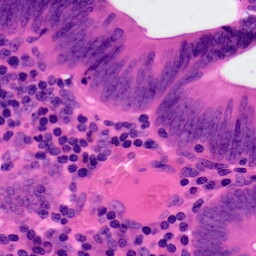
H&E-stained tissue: Colon